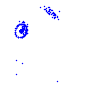
Particle: pion